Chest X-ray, AP view. Patient: 47 years old, sex M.
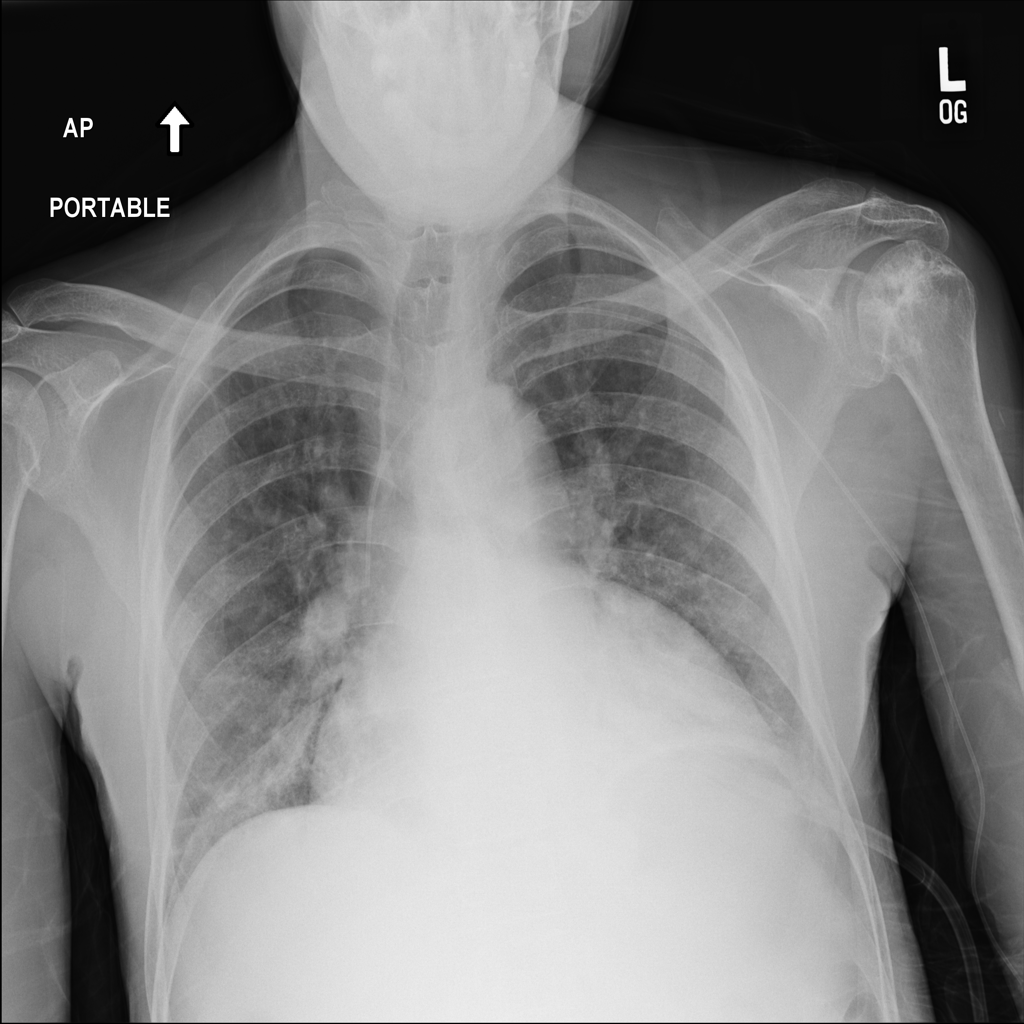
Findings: Atelectasis, Infiltration